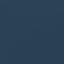
Label: SeaLake